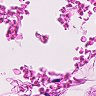
Metastatic tissue present: no